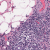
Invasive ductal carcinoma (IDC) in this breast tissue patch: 1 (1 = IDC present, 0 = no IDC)